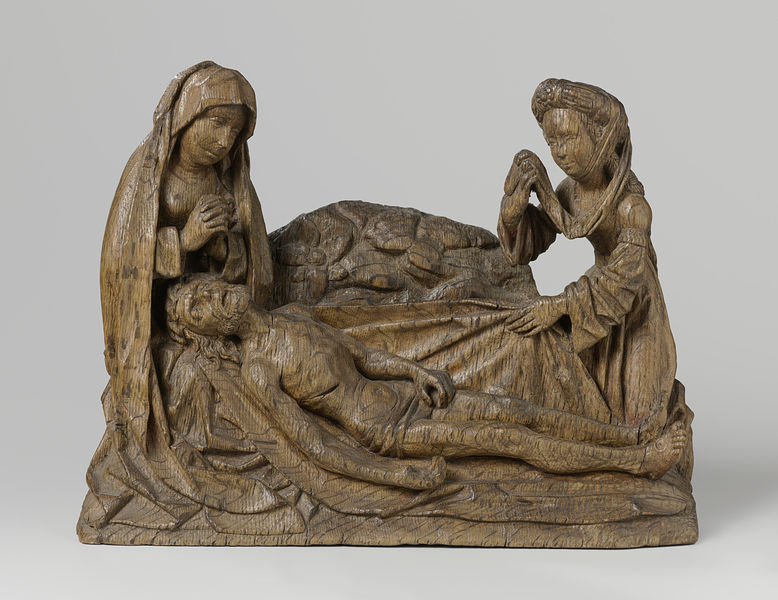
Titel: Bewening van Christus
Künstler: Meester Tilman
Standort: Amsterdam
Institution: Rijksmuseum
Schlagwörter: hands, people, religious, women, dress, figures, ladies, lady, woman, blanket, brown, wood, sad, flower, man, stone, death, feet, mother, scarf, beard, photo, sculpture, statue, dead, virgin, drape, jesus, prayer, medieval, christ, mourning, figure, lying, sleep, sleeping, tod, maria, mary, carving, pray, body, praying, grave, holy, dying, wound, mourn, sorrow, burial, morning, sick, pieta, headdress, laying, r, shroud, die, kreuzigung, cry, prey, maria magdalena, watef, paying, slepping, holy virgin, tränen, maddalena, medieval dress, laacoon, mpuning